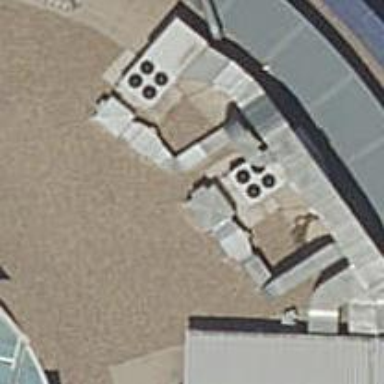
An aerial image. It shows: Restaurant.